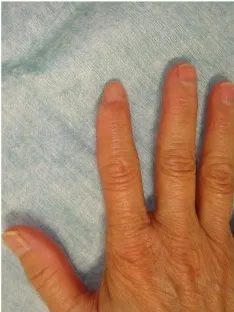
(d,e) Twelve-month follow-up post hyperbaric oxygen therapy.
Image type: medical_photograph (skin_photograph)